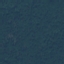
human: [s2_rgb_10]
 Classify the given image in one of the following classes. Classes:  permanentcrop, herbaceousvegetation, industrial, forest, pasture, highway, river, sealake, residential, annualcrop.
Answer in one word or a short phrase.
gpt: Forest